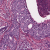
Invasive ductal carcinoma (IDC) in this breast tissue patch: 1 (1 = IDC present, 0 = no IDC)